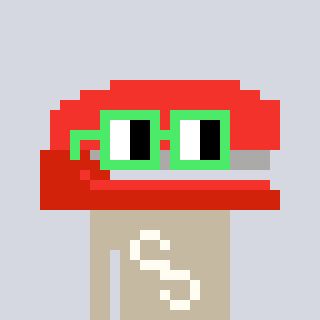
a pixel art character with square light green glasses, a stapler-shaped head and a bege-colored body on a cool background